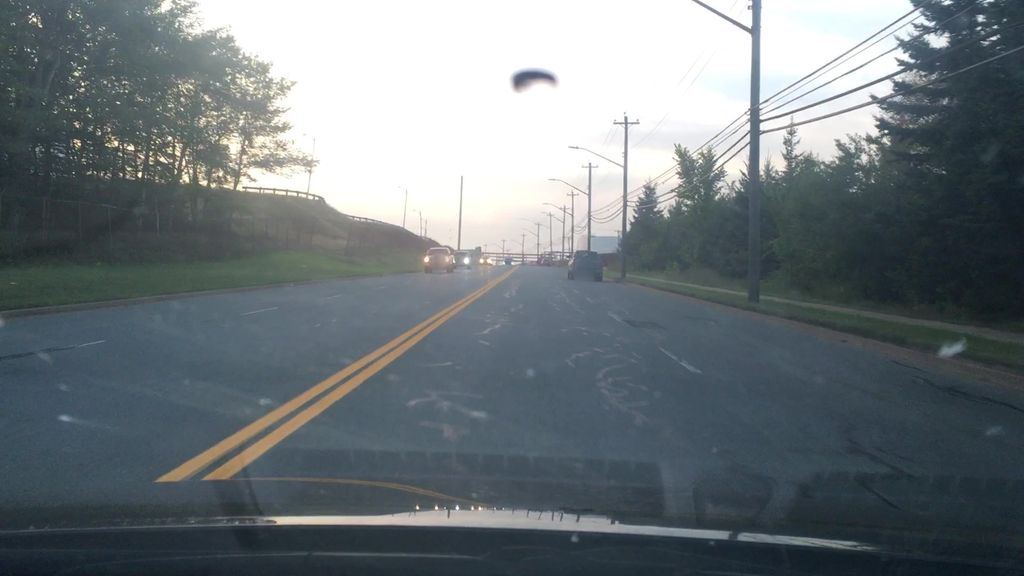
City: halifax